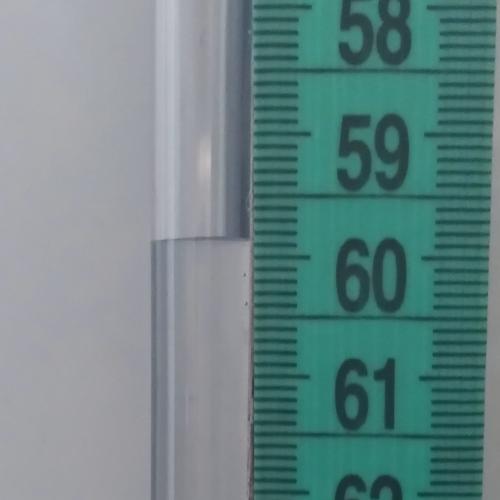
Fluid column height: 59.9 cm